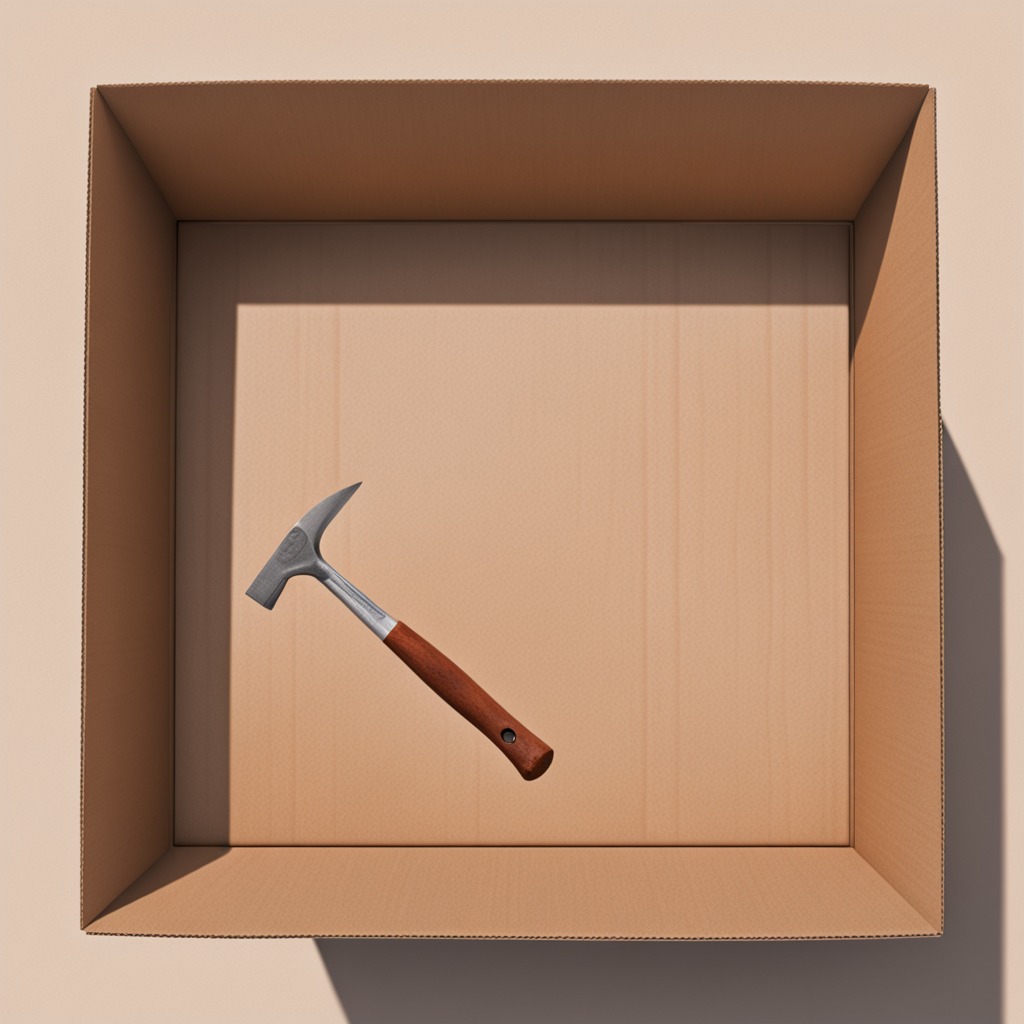
A hammer is lying on a clean dry cardboard box surface in an outdoor workshop during daytime bright natural light soft shadows slightly creased but